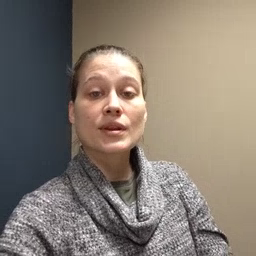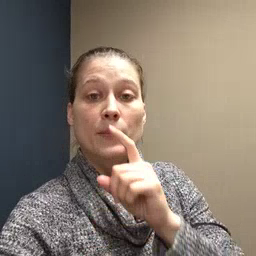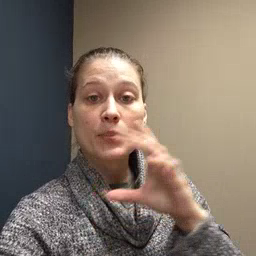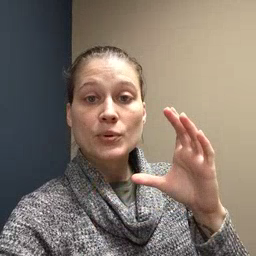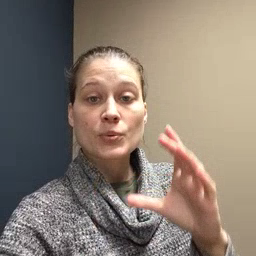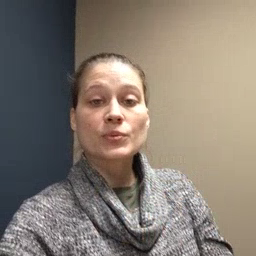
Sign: balloon